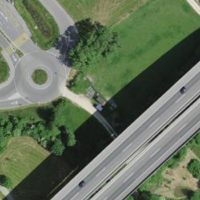
EUNIS habitat code: 57
Species observed at this site:
Milvus milvus